Interaction volume radius: 5 \u00c5
Interaction volume height: 40 \u00c5
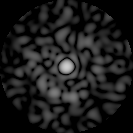
Disorder parameter: 0.8035